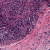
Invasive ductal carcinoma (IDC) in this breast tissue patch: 1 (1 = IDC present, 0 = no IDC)